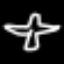
Label: airplane